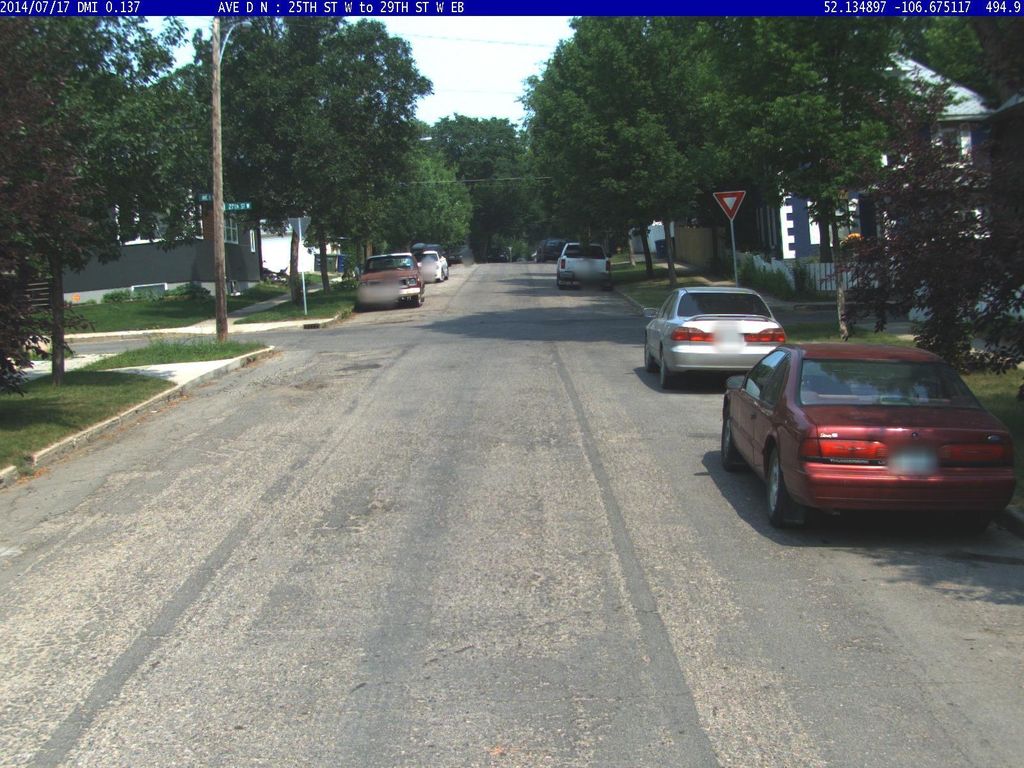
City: saskatoon